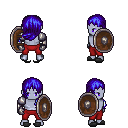
a pixel art fantasy rpg character, male body template, dark elf, purple skin, steel arm armor, red pants, blue left-swept hairstyle, metal gloves, gray slippers, shield, four views (front, back, left, right), 2x2 character sprite sheet, small pixel art, hard edges, no anti-aliasing